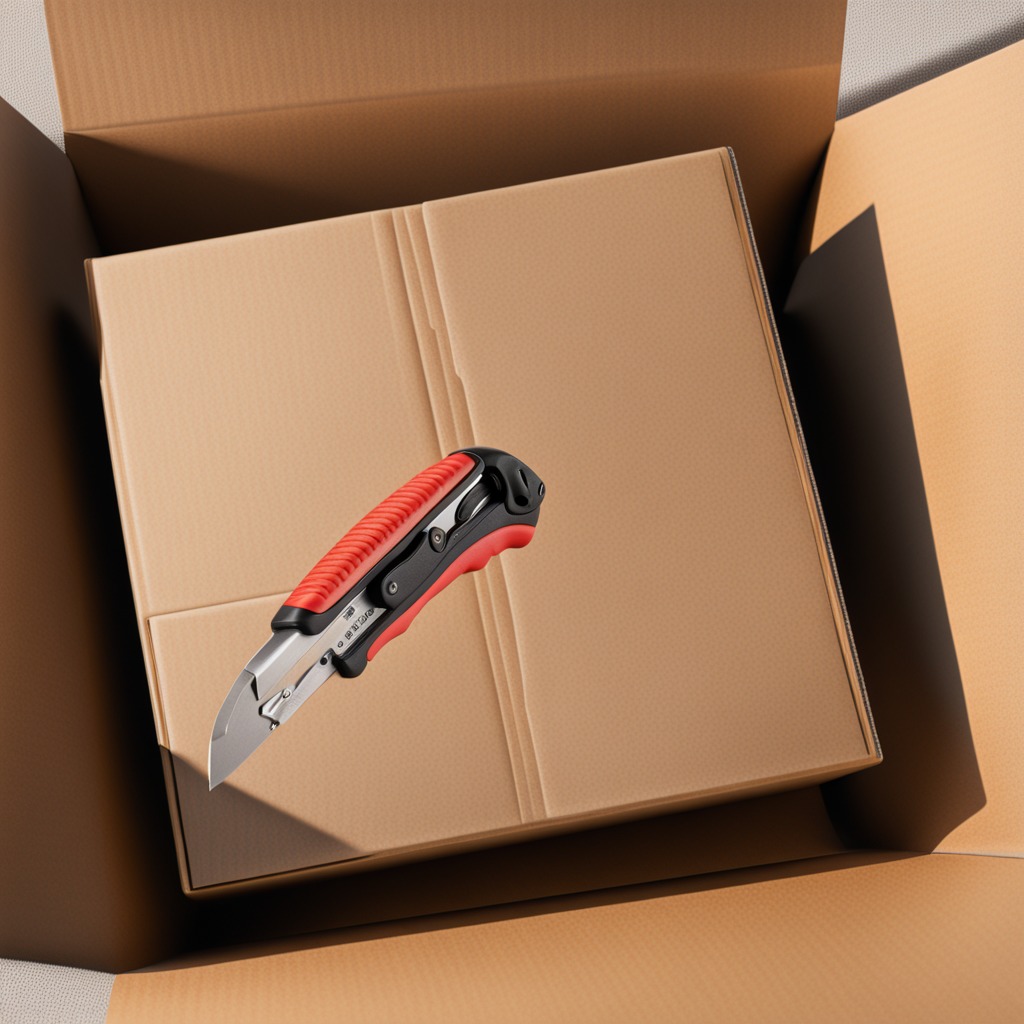
A utility knife is lying on the cardboard box surface.